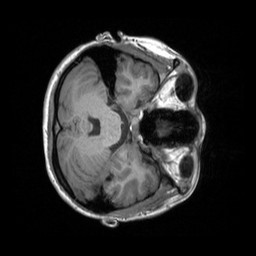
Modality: T1w
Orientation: axial
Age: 21
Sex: female